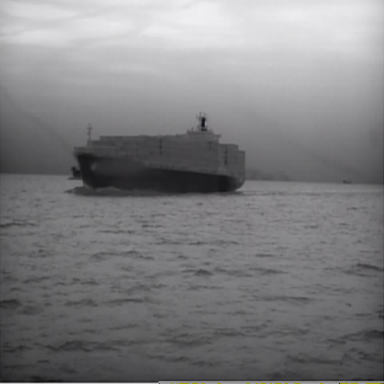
There is a fishing_boat in the infrared image.